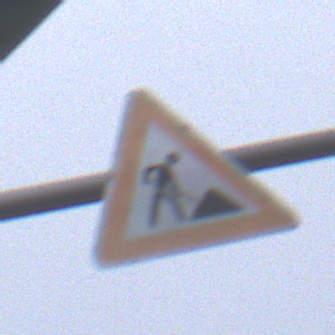
Verkehrszeichen: Arbeitsstelle
Umgebung: Outdoor, Suburban
Tageszeit: MorningAfternoon
Wetter: Overcast
Licht: Natural
Jahreszeit: NotSpecified
Kontrast: LowContrast